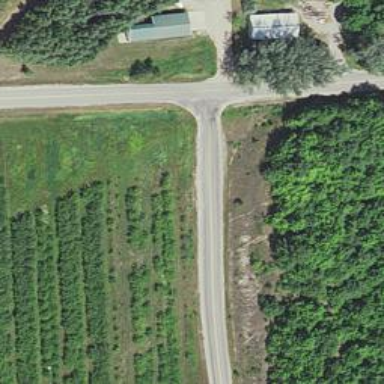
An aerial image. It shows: Unclassified road.